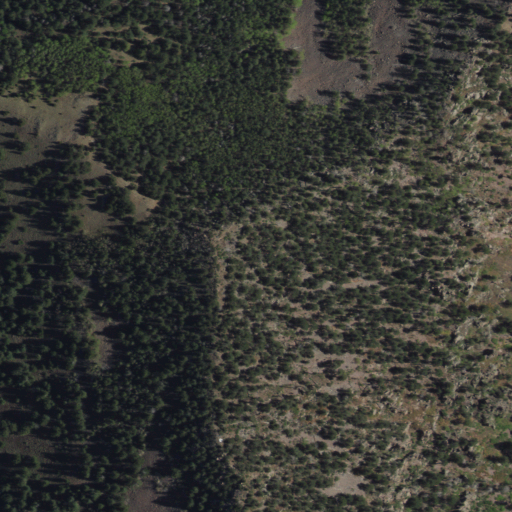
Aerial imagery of mountain in New Mexico named Timber Peak containing evergreen forest, shrub, and mixed forest